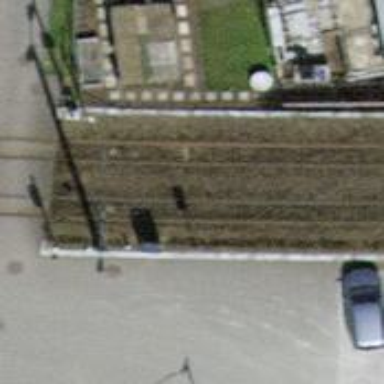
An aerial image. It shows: Tram railway with one track. The railway is electrified with contact lines.